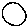
Label: circle